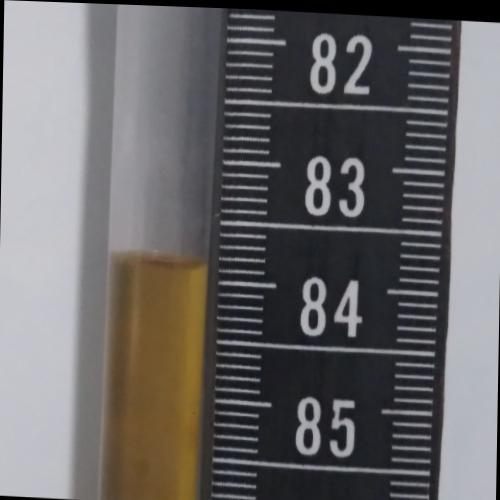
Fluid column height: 83.9 cm